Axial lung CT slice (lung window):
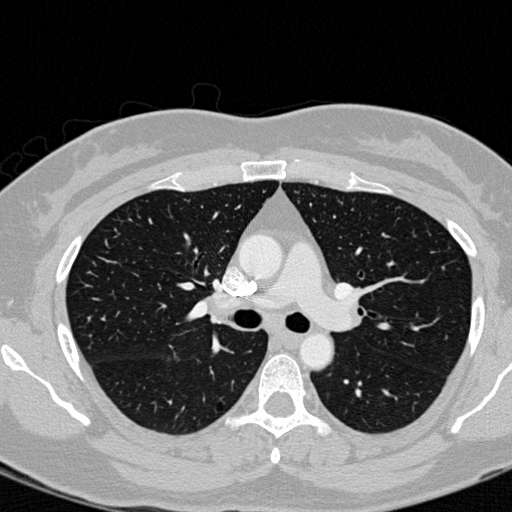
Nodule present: no